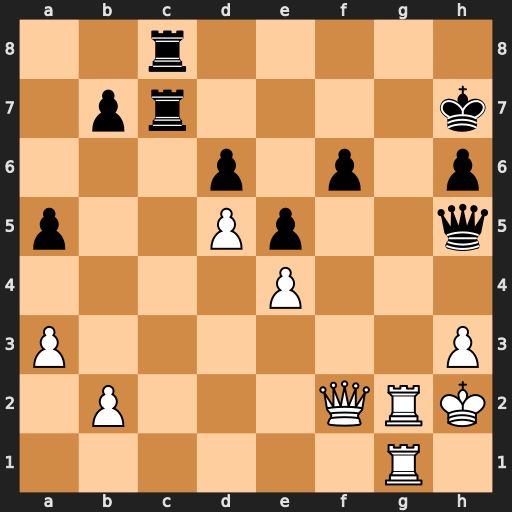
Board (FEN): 2r5/1pr4k/3p1p1p/p2Pp2q/4P3/P6P/1P3QRK/6R1
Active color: w
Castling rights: -
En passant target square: -
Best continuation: Qxf6 Qf7 Rg7+ Qxg7 Rxg7+ Rxg7 Qf5+